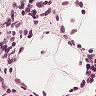
Metastatic tissue present: no